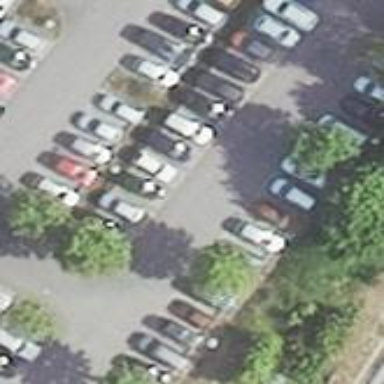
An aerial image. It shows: Parking area with paving stones surface. It is park and ride facility.